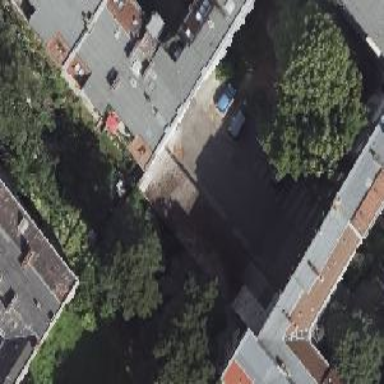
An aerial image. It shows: Group of garages.